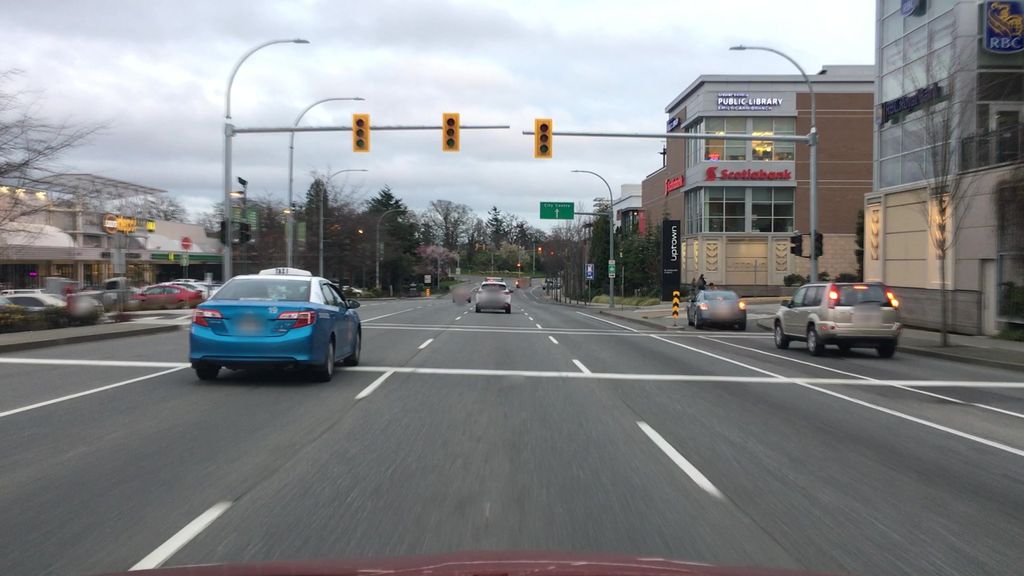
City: victoria